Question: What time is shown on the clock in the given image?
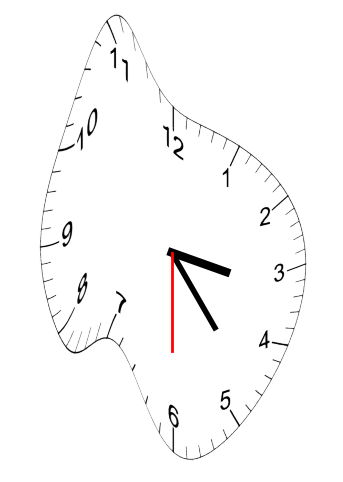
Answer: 03:23:30